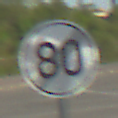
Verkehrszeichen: EndeGeschwindigkeit80
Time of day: MorningAfternoon
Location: Outdoor (Suburban)
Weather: PartlyCloudy
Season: NotSpecified
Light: Natural